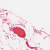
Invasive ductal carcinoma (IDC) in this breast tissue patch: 0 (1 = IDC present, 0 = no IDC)